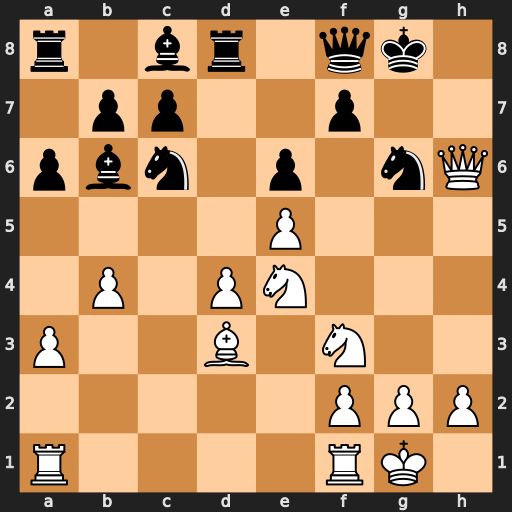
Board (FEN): r1br1qk1/1pp2p2/pbn1p1nQ/4P3/1P1PN3/P2B1N2/5PPP/R4RK1
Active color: w
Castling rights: -
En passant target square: -
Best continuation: Nf6#